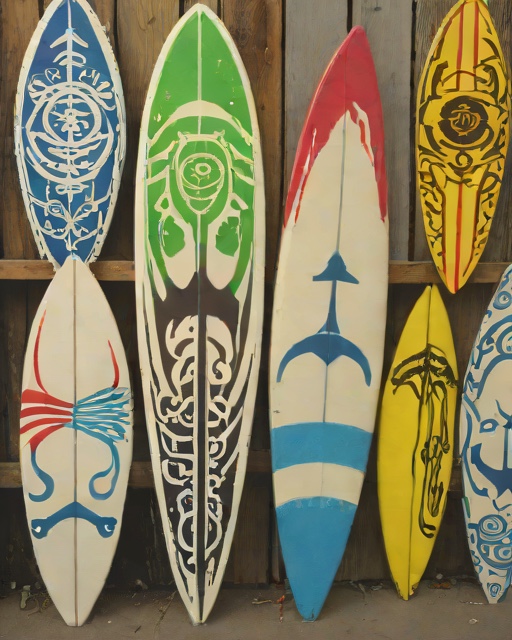
Category: Summer